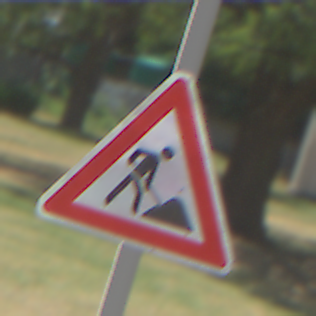
Verkehrszeichen: Arbeitsstelle
Umgebung: Outdoor, Nature
Tageszeit: Midday
Wetter: Clear
Licht: Natural
Jahreszeit: NotSpecified
Kontrast: HighContrast